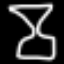
Label: hourglass